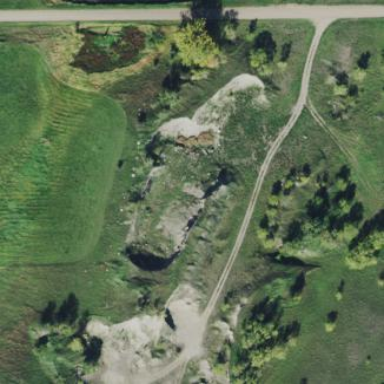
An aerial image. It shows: Quarry area.